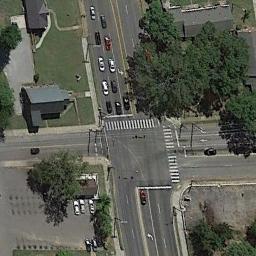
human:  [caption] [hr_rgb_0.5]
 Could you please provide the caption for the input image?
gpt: There are many cars at the intersection .

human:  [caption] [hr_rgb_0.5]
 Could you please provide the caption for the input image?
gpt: There is a green belt next to the intersection .

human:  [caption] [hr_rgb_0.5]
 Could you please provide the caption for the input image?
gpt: An intersection with normal traffic is between some green areas .

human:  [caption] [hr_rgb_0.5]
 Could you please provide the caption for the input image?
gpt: There are several moving vehicles on the road at the intersection, There are many buildings and some trees around the intersection, And many cars are parked in the open space beside the intersection .

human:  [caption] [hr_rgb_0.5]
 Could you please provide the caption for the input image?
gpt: There are some green trees and a green lawn beside the intersection .